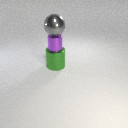
small purple metal cylinder above large green metal cylinder